Question: I am trying to provide a hyper link in a existing PDF, which when clicked will open the file. How can this be done?
I have try following Code it work fine for external hyper link like <URL> but not working for local file hyperlink like .
i am using
Code :
'''
String in = "D:/introduction.pdf";
String out = "D:/introduction.pdf";
try {
PdfReader reader = new PdfReader(in);
ByteArrayOutputStream baos = new ByteArrayOutputStream();
PdfStamper stamper = new PdfStamper(reader, baos);
PdfContentByte canvas=stamper.getOverContent(6);
Chunk imdb = new Chunk("Local Link");
imdb.setAnchor("http://www.google.com"); // this work
// imdb.setAnchor("D://intro.pdf"); // this does not work
ColumnText.showTextAligned(canvas, Element.ALIGN_LEFT, new Phrase(imdb), 100, 10, 0);
stamper.close();
FileOutputStream fileOutputStream = new FileOutputStream(out);
IOUtils.write(baos.toByteArray(), fileOutputStream);
} catch (Exception e) {
}
'''
i have also try using Annotation as below :
'''
PdfAnnotation annotation;
PdfName aa=new PdfName("test test");
annotation = PdfAnnotation.createLink(stamper.getWriter(),
new Rectangle(50f, 750f, 180f, 800f),aa,PdfAction.gotoRemotePage("file:///D:/intro.pdf","1", false, true));
annotation.setTitle("Click Here");
stamper.addAnnotation(annotation, 1);
'''
I have also try below code comment by @ : [ it create link on given page but in intro.pdf file and when i click on link it on same page (intro.pdf)]

as per above image ( image of )
'''
PdfReader reader1 = new PdfReader("D://introduction.pdf");
PdfStamper stamper1 = new PdfStamper(reader1, new FileOutputStream("D://intro.pdf"));
PdfAnnotation link1 = PdfAnnotation.createLink(stamper1.getWriter(),
new Rectangle(136, 780, 559, 806), PdfAnnotation.HIGHLIGHT_INVERT,
new PdfAction("D://introduction.pdf", 1));
link1.setTitle("Click Here");
stamper1.addAnnotation(link1, 2);
stamper1.close();
'''
Thanks in advance.
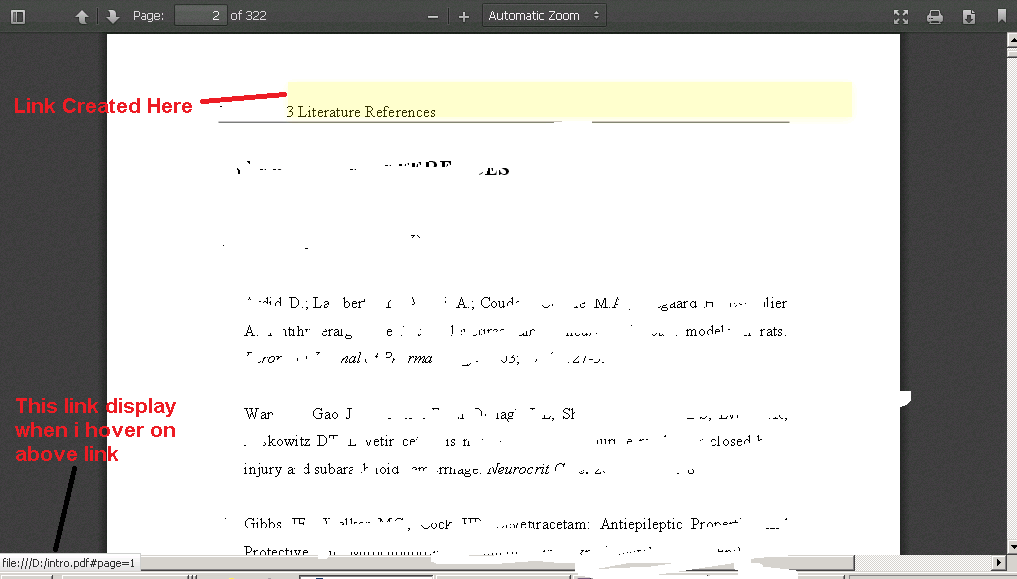
Answer: You need to specify the protocol. For web pages, your URI starts with 'http://'; for files your URI should start with 'file://'.
However, as the file you want to link to is also a PDF file, you probably don't want to use the 'setAnchor()' method. You should use the 'setRemoteGoto()' method instead. See the <URL> example.
If you want to add a link to an existing document, this is how to do it:
'''
PdfReader reader = new PdfReader("hello.pdf");
PdfStamper stamper = new PdfStamper(reader, new FileOutputStream("hello_link.pdf"));
PdfAnnotation link = PdfAnnotation.createLink(stamper.getWriter(),
new Rectangle(36, 790, 559, 806), PdfAnnotation.HIGHLIGHT_INVERT,
new PdfAction("hello.pdf", 1));
stamper.addAnnotation(link, 1);
stamper.close();
'''
If you look inside the PDF document, you'll see that the new file named hello_link.pdf contains a Link annotation that refers to the old file hello.pdf: